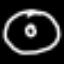
Label: donut